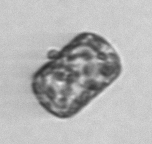
Label: Lauderia_annulata